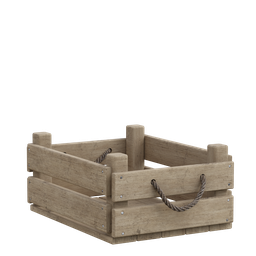
Label: decoration